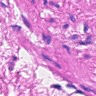
Metastatic tissue present: no